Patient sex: F
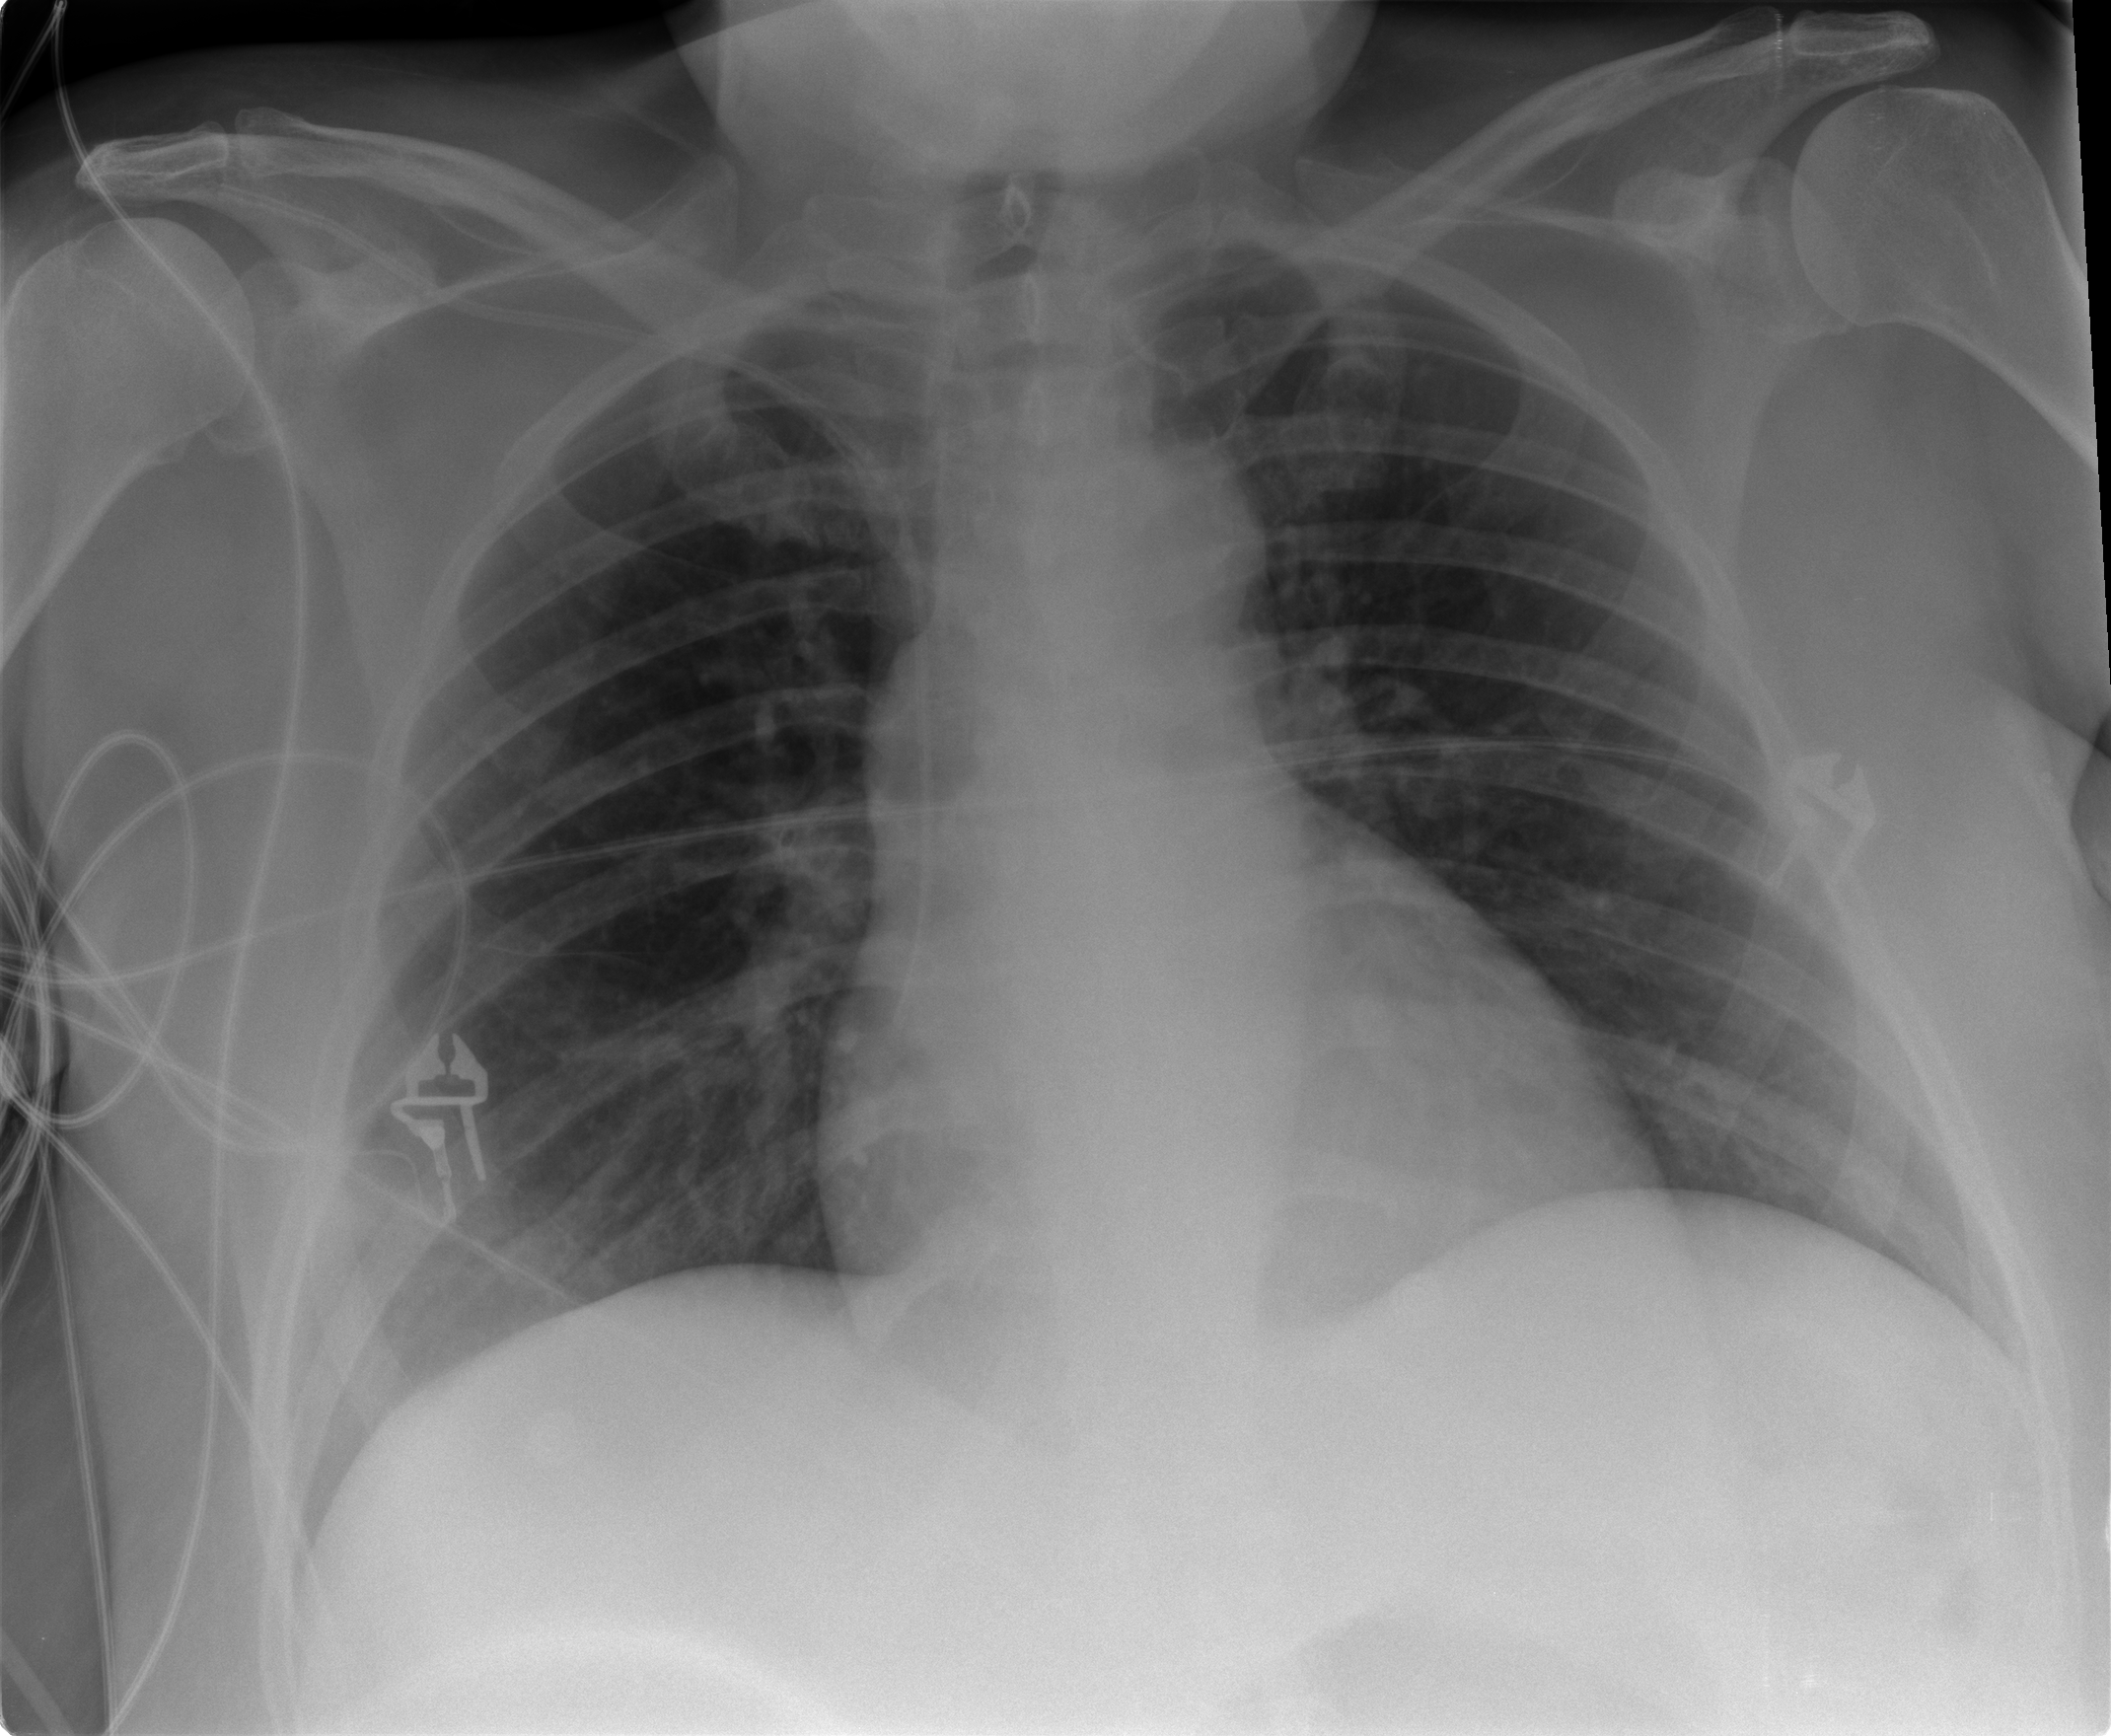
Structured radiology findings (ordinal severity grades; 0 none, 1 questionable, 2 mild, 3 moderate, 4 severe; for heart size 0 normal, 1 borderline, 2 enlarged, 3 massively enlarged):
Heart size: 2
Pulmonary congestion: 0
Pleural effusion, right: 0
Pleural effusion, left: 2
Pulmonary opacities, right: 0
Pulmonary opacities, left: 0
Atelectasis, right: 0
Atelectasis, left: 2